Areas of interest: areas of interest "Scenic Spot"
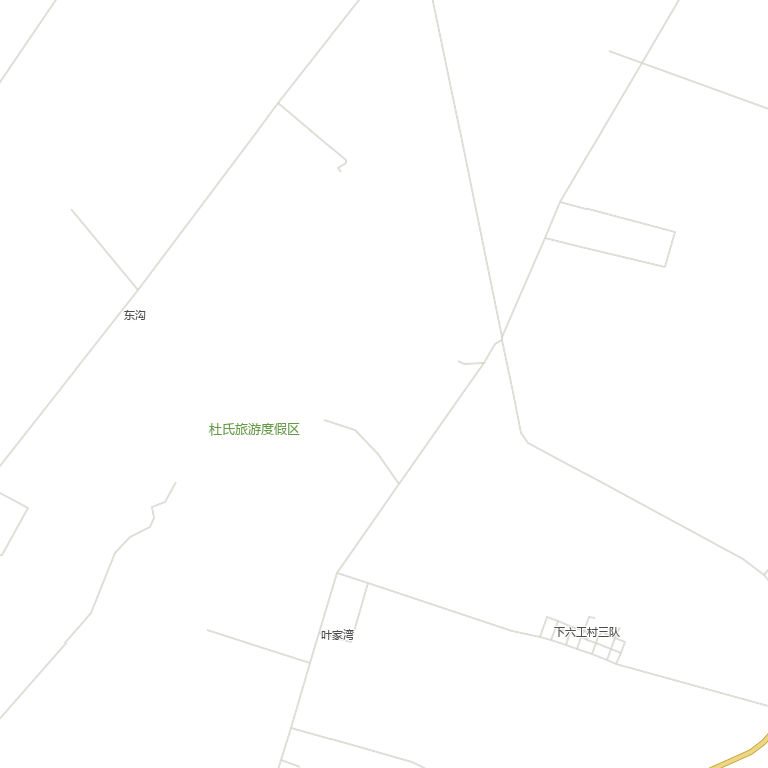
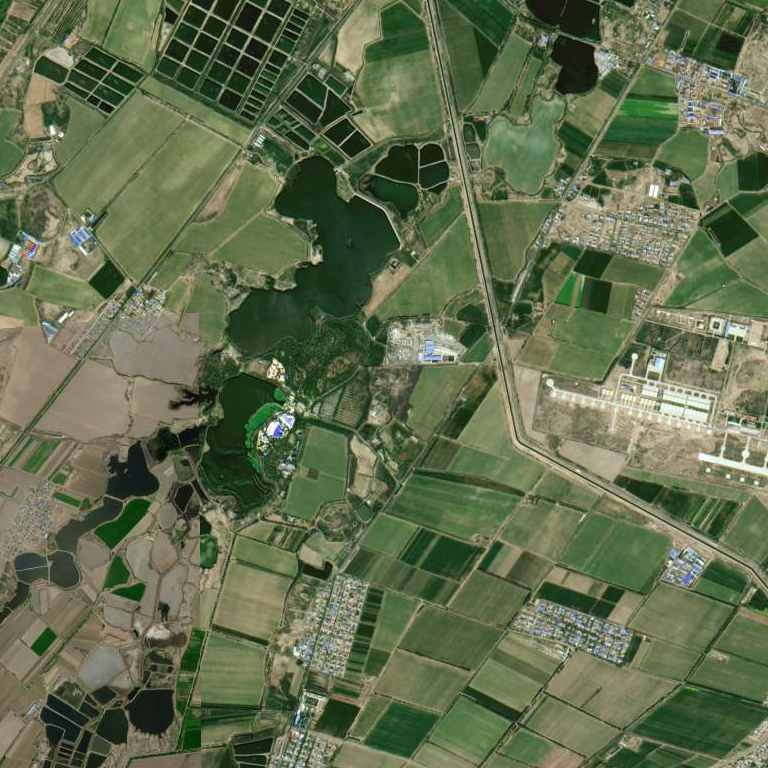